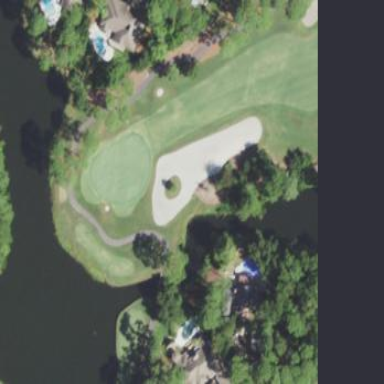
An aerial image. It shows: Bunker on golf course.